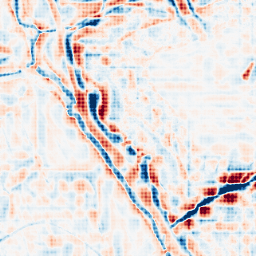
Category: wavelet
Decomposition family: wavelet_biorthogonal
Decomposition parameters: wavelet: bior2.4
level: 4
Upsampling method: sinc_hamming
Upsampling parameters: scale: 8
kernel_size: 8
Upsampling scale: 8